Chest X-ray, PA view. Patient: 34 years old, sex M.
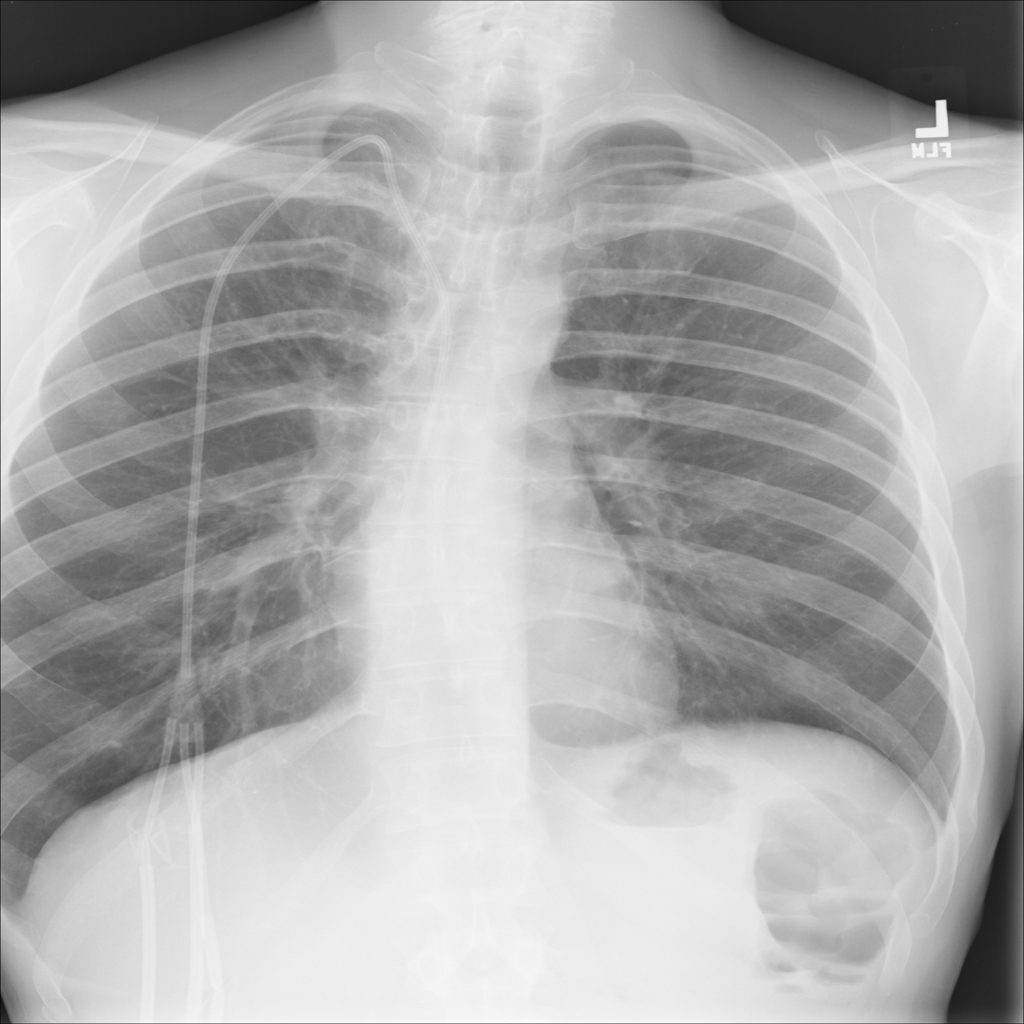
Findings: Infiltration